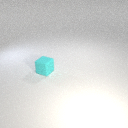
small cyan rubber cube